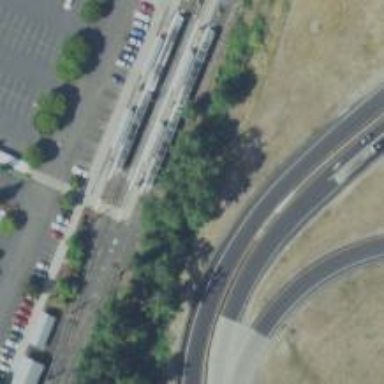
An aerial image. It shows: Light rail railway with electrified contact line.